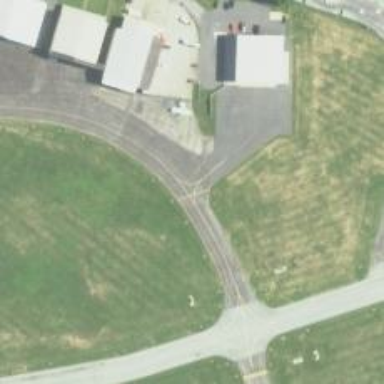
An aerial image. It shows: View of taxiway at the airport.